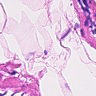
Metastatic tissue present: no